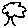
Label: tree